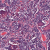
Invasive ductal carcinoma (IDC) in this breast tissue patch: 0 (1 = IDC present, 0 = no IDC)